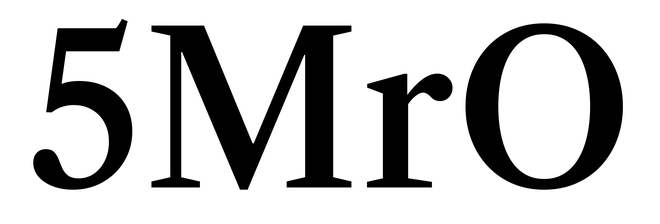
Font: LibreCaslonText_Medium